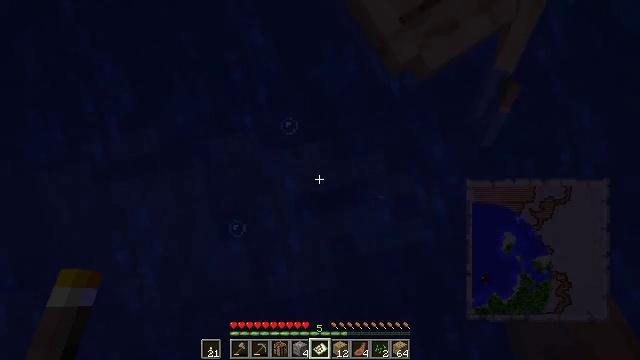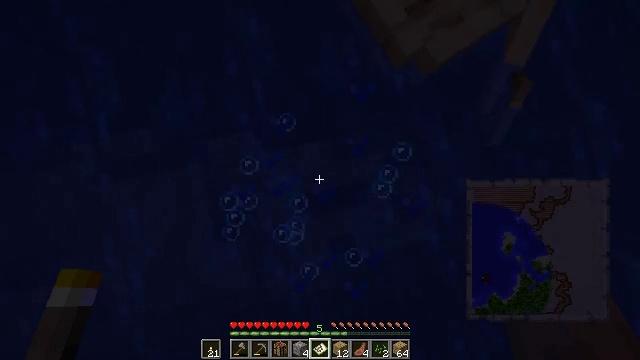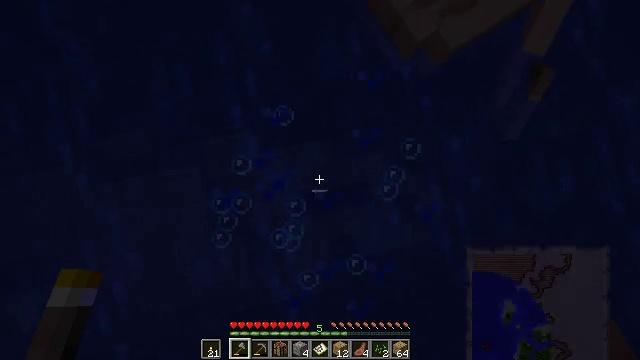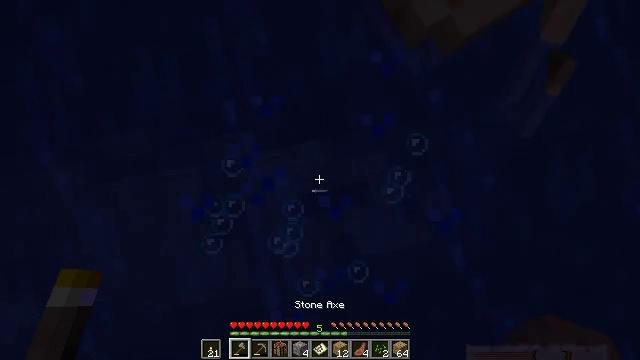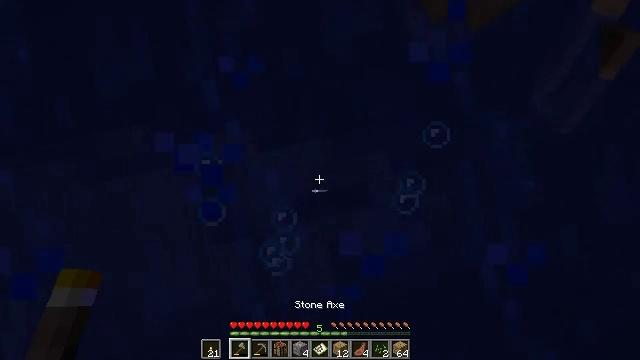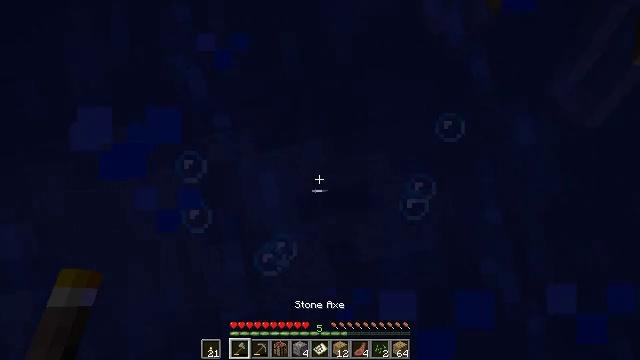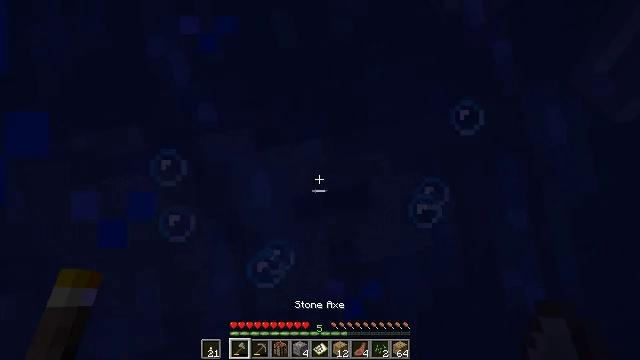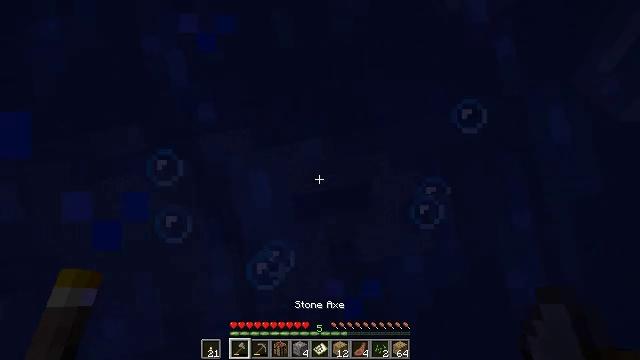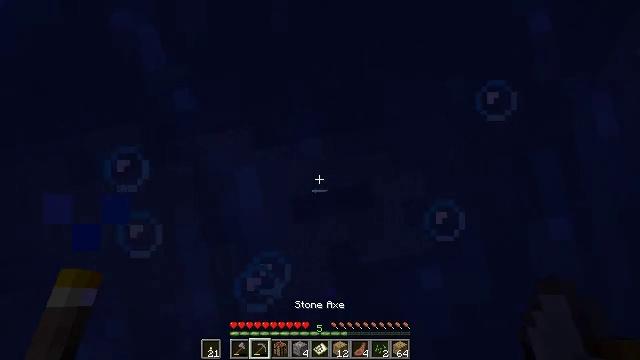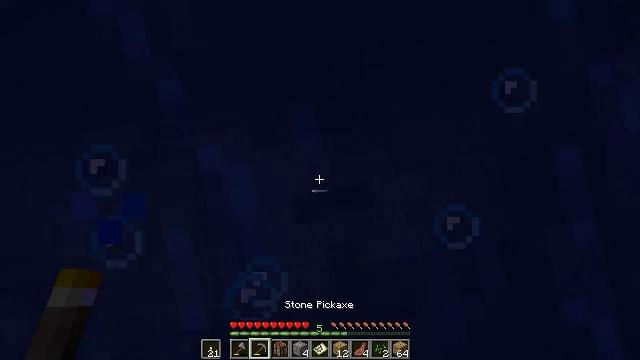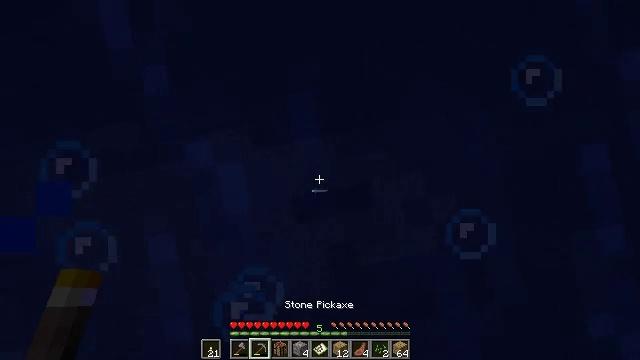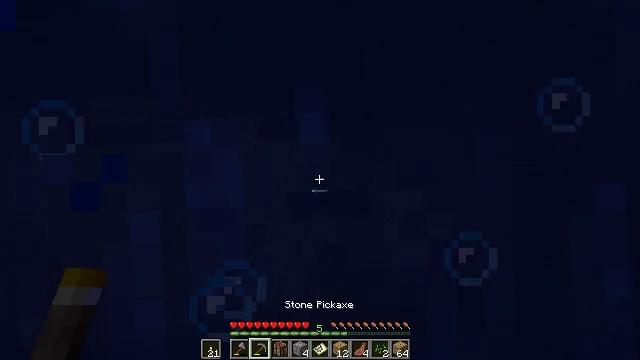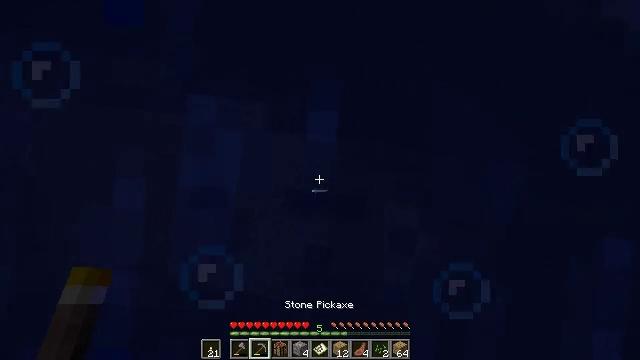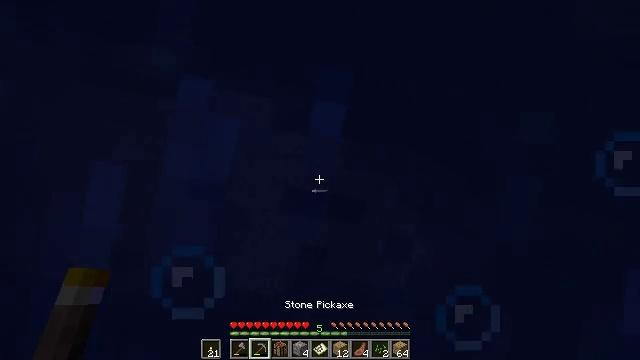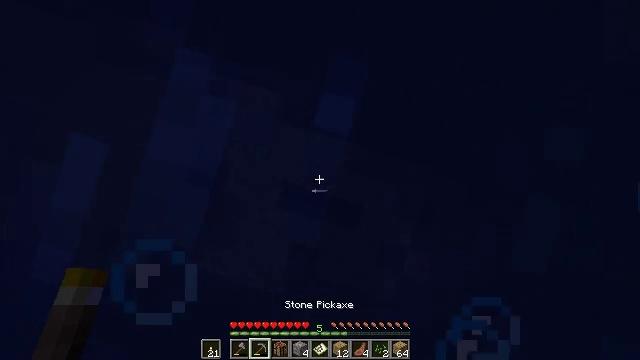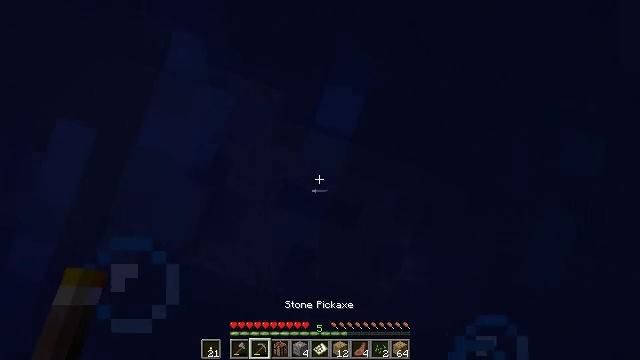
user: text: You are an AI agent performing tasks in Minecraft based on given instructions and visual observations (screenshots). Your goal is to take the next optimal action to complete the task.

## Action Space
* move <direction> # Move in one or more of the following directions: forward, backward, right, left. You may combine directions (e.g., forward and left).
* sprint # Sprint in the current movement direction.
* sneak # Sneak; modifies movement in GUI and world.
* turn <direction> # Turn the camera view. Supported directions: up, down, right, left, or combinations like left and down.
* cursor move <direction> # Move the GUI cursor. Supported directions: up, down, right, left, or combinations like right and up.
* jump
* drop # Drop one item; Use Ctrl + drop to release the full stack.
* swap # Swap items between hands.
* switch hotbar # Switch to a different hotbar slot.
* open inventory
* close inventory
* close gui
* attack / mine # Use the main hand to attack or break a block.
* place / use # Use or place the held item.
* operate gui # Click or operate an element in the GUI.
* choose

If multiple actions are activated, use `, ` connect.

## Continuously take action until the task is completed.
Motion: motion action
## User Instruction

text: Break the sand block.
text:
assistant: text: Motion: no_op
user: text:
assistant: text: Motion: switch to hotbar 1
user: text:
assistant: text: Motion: switch to hotbar 1
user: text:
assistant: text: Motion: no_op
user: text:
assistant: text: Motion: no_op
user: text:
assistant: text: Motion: no_op
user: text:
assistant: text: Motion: no_op
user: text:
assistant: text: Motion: switch to hotbar 2
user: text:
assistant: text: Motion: switch to hotbar 2
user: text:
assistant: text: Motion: switch to hotbar 2
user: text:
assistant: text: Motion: turn left
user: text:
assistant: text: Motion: turn left and down
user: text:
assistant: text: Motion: turn left and down
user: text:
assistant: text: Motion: turn left and down
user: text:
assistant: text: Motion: turn left and down
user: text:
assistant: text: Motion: no_op
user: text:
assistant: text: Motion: no_op
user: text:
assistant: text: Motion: no_op
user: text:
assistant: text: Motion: no_op
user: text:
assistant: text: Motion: no_op
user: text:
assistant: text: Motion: no_op
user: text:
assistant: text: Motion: no_op
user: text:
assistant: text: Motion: no_op
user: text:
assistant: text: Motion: turn left and down
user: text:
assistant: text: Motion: turn down
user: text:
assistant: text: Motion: sprint
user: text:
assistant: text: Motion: move forward, sprint
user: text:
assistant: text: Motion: move forward, sprint, jump
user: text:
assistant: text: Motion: move forward, sprint, jump
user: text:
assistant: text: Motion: move forward, sprint, jump